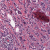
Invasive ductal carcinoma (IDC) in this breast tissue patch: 1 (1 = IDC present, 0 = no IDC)